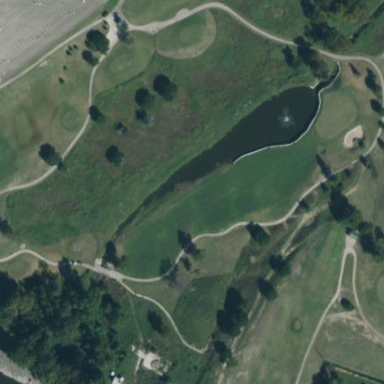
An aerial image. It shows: Scenic view of water hazard on golf course. The natural water feature adds beauty to the landscape.